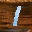
Label: 1